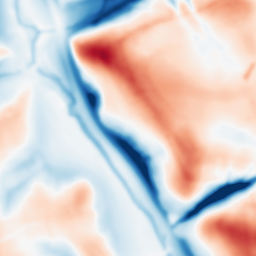
Category: multiscale
Decomposition family: dog
Decomposition parameters: sigma_low: 2
sigma_high: 20
Upsampling method: edge_directed
Upsampling parameters: scale: 2
Upsampling scale: 2